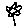
Label: flower